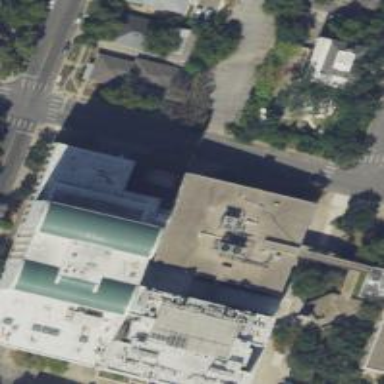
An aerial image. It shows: Courthouse building.